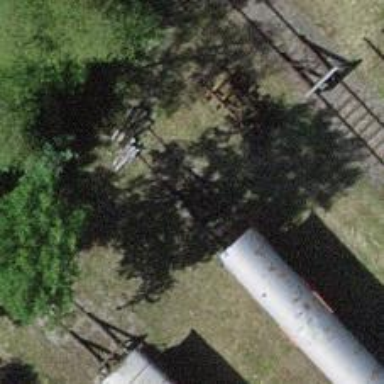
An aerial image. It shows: Railway buffer stop.